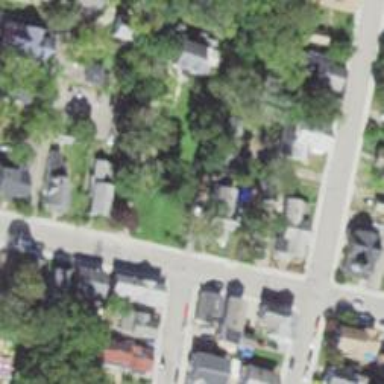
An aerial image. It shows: Residential driveway serving as service road.